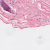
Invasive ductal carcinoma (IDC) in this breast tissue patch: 0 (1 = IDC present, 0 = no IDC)